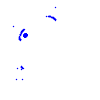
Particle: electron